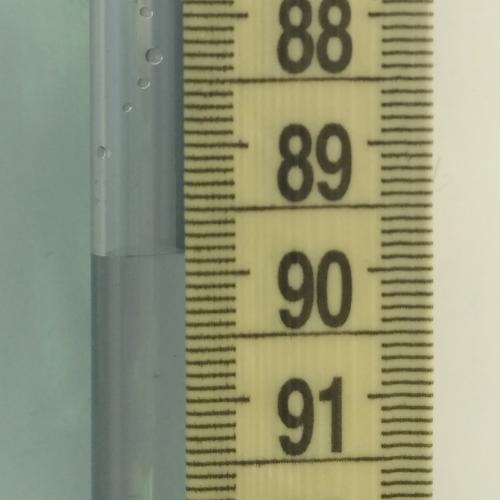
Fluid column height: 89.8 cm